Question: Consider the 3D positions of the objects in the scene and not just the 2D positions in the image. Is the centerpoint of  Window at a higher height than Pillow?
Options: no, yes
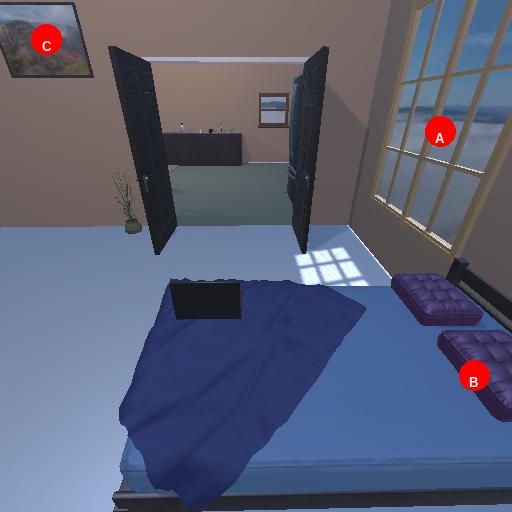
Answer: no